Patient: sex M, age 35
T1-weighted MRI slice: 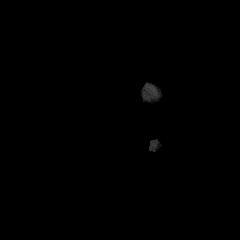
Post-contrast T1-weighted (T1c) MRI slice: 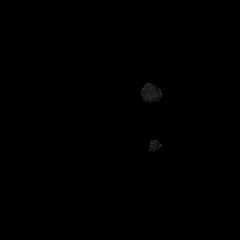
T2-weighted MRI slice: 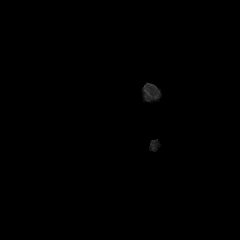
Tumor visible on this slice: no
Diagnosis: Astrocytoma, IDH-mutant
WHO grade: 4